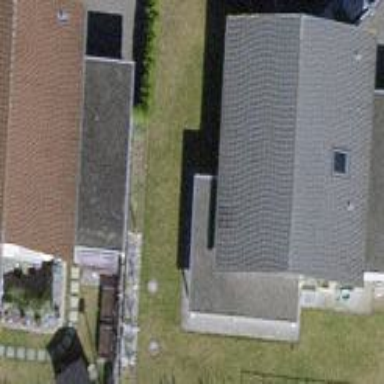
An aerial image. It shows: Building with tile roof.